Question: I need to detect the x-axis and y-axis on a diagram. Existing libraries for PHP cannot detect the lines as this process requires Hough Transform method (please correct me if I am wrong) Is there any way to detect the axises with/without Hough Transform using PHP.
an example to the diagram:

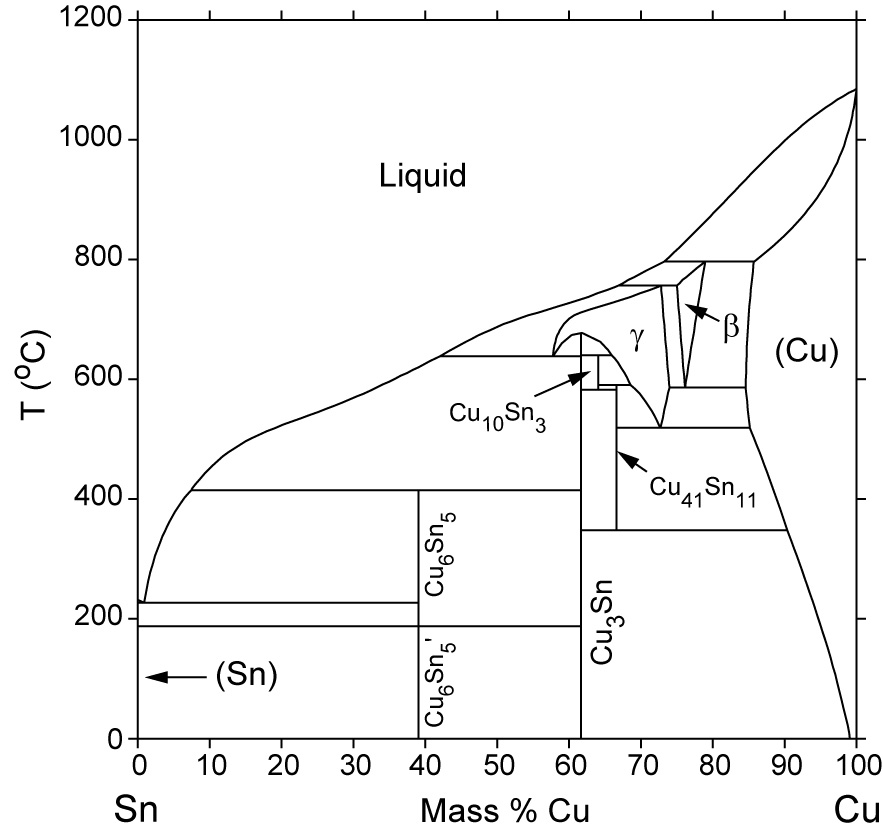
Answer: I think if the goal is the detection of the axis only, an easier approach would be using morphological operations (using hough transform could be really computationally demanding, and possibly wouldn't work with so much "noise"). I would rather use <URL> to do the image processing operations, than serve the results through a php frontend.
Possible code for starting could be (e.g. to detect origin and maximum values - filter for minimal x, maximal x, minimal y, maximal y to get the corners):
'''
I = rgb2gray(imread('iEth9.jpg'));
I = I < 11;
A = imopen(I, ones(1,100)');
B = imopen(I, ones(1,100));
imagesc(I);hold on;
[y,x] = find(A&B);
plot(x,y,'ro');
'''